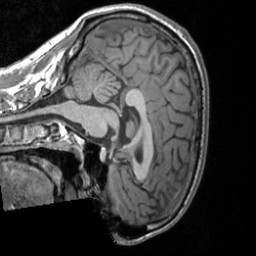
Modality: T1w
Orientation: sagittal
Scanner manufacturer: siemens
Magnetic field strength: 3 T
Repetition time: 1.9 s
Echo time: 0.00226 s